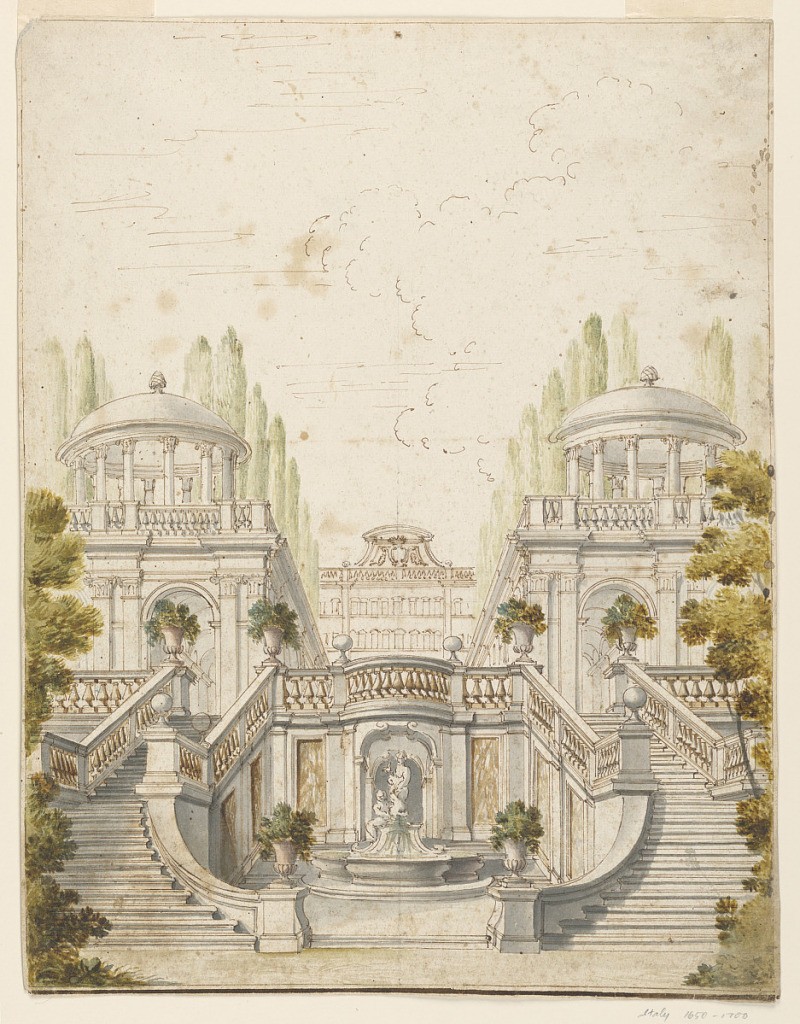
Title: Garden and Villa
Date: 1650–1700
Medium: Pen and brown ink, green, brown wash, black chalk, ruled border in pen and brown Support: white laid paper
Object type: Drawing
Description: A two-winged staircase, with a stone-covered court with a fountain in the center is leading to an upper terrace, where two colonnades are the conjunction to the main building. At their ends next to the staircase, small circular buildings are upon their roofs, indicating a third level where cypresses stand. Clouds indicated.